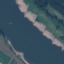
Land use / land cover: River